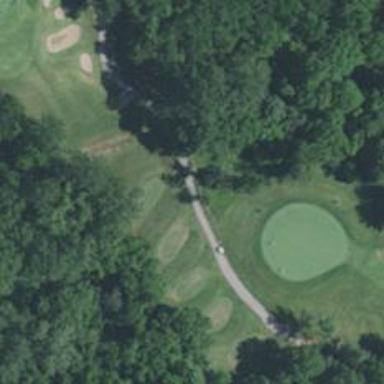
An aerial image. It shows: Service road designated as golf cart path.